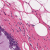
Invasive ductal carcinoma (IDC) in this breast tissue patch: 0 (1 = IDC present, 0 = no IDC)